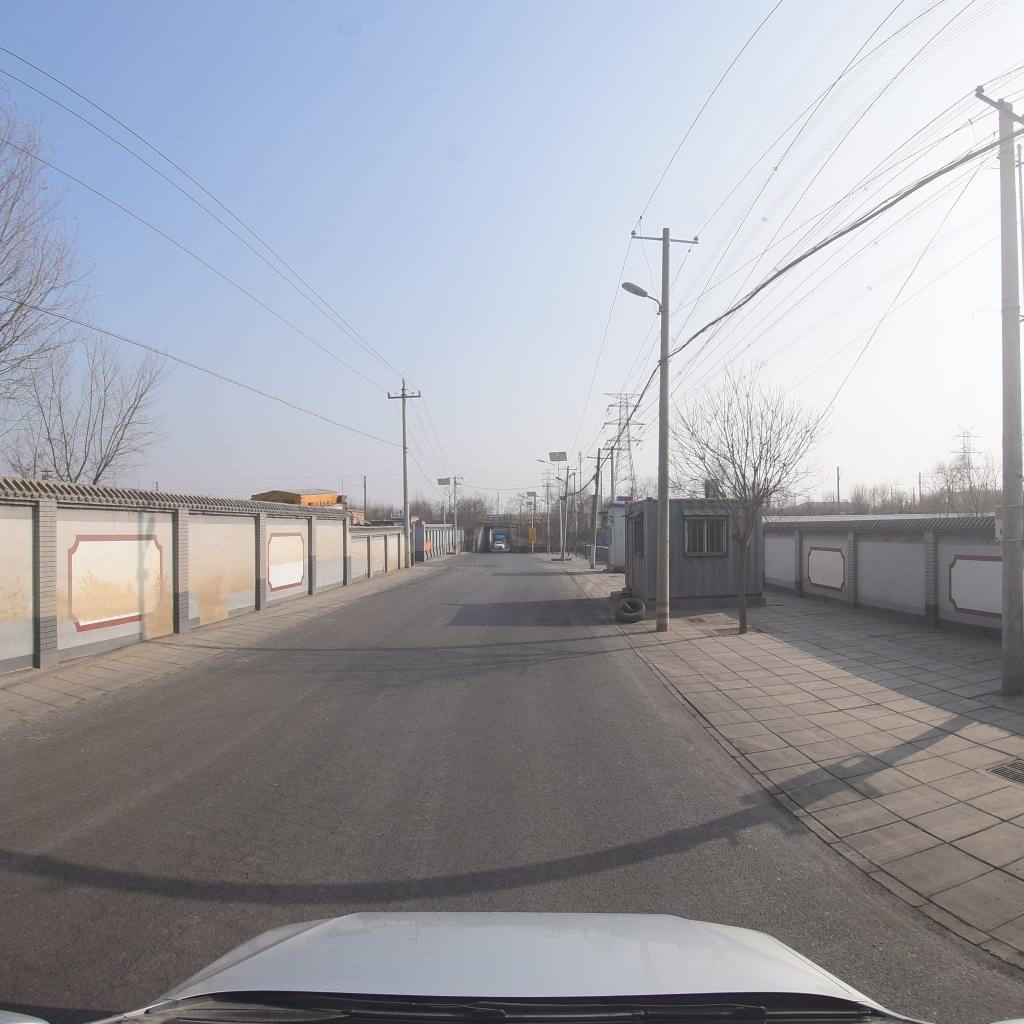
Region: Fengtai
Road damage annotations: alligator crack